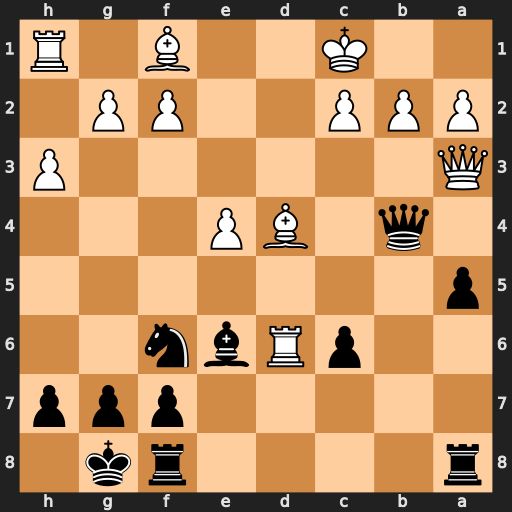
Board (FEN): r4rk1/5ppp/2pRbn2/p7/1q1BP3/Q6P/PPP2PP1/2K2B1R
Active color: b
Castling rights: -
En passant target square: -
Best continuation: Qe1#